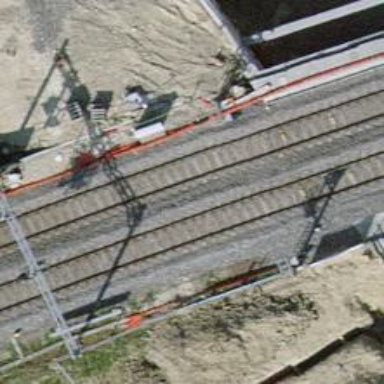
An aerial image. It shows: Railway bridge with electrified contact lines.